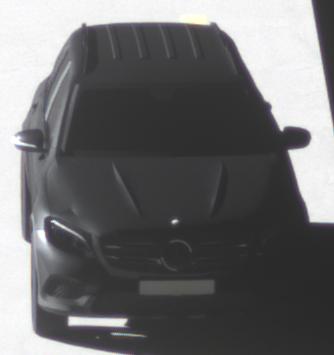
Make: Mercedes-Benz
Model: GLC 250
Detailed model: GLC (253)
Model produced from: 2015/09
Model produced until: 2018/05
Doors: 5
Color: black
Road condition: dry road
Daytime: morning or afternoon
Contrast: high contrast